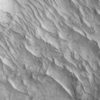
Label: not_dusty